Interaction volume radius: 10 \u00c5
Interaction volume height: 15 \u00c5
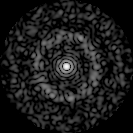
Disorder parameter: 0.836